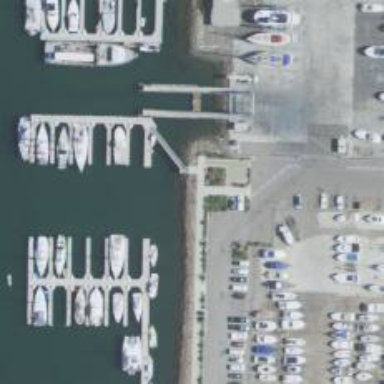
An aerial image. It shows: Pier located along footway.